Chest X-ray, PA view. Patient: 60 years old, sex M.
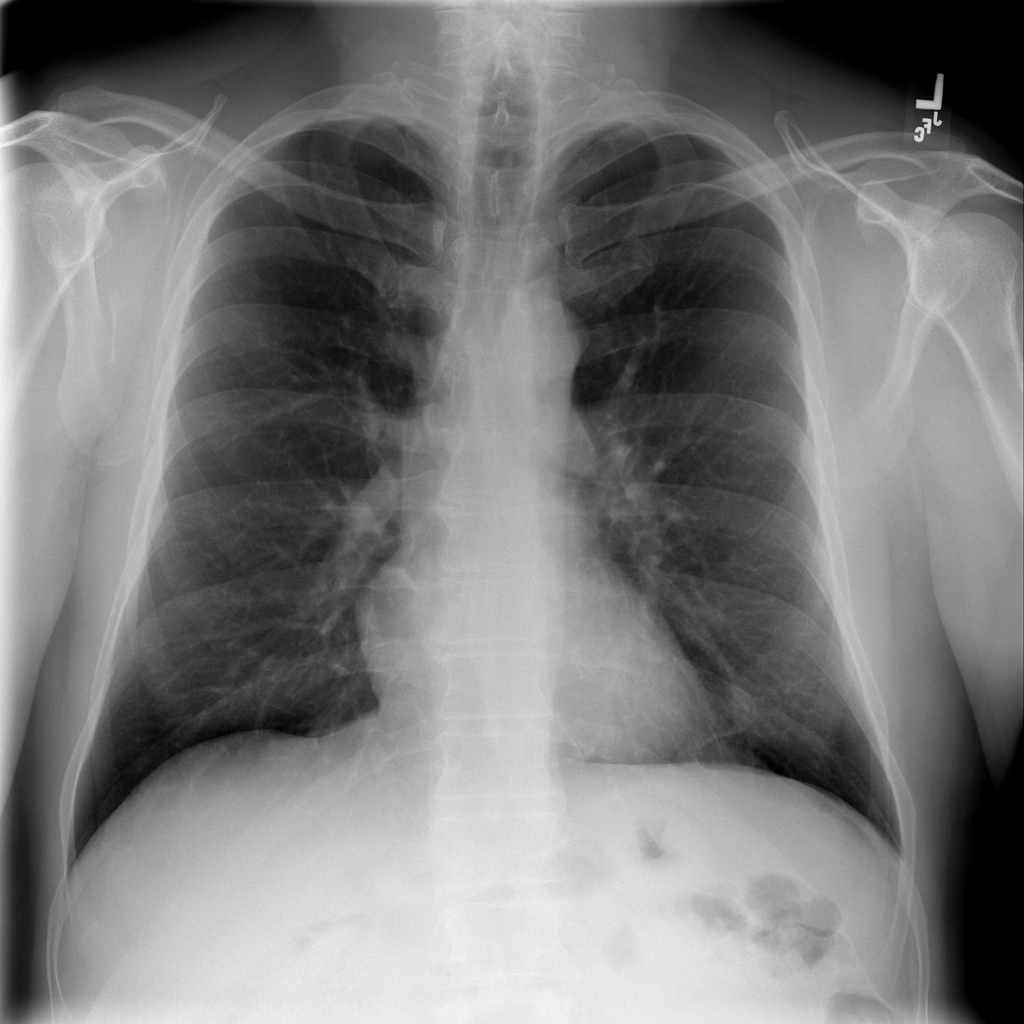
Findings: No Finding